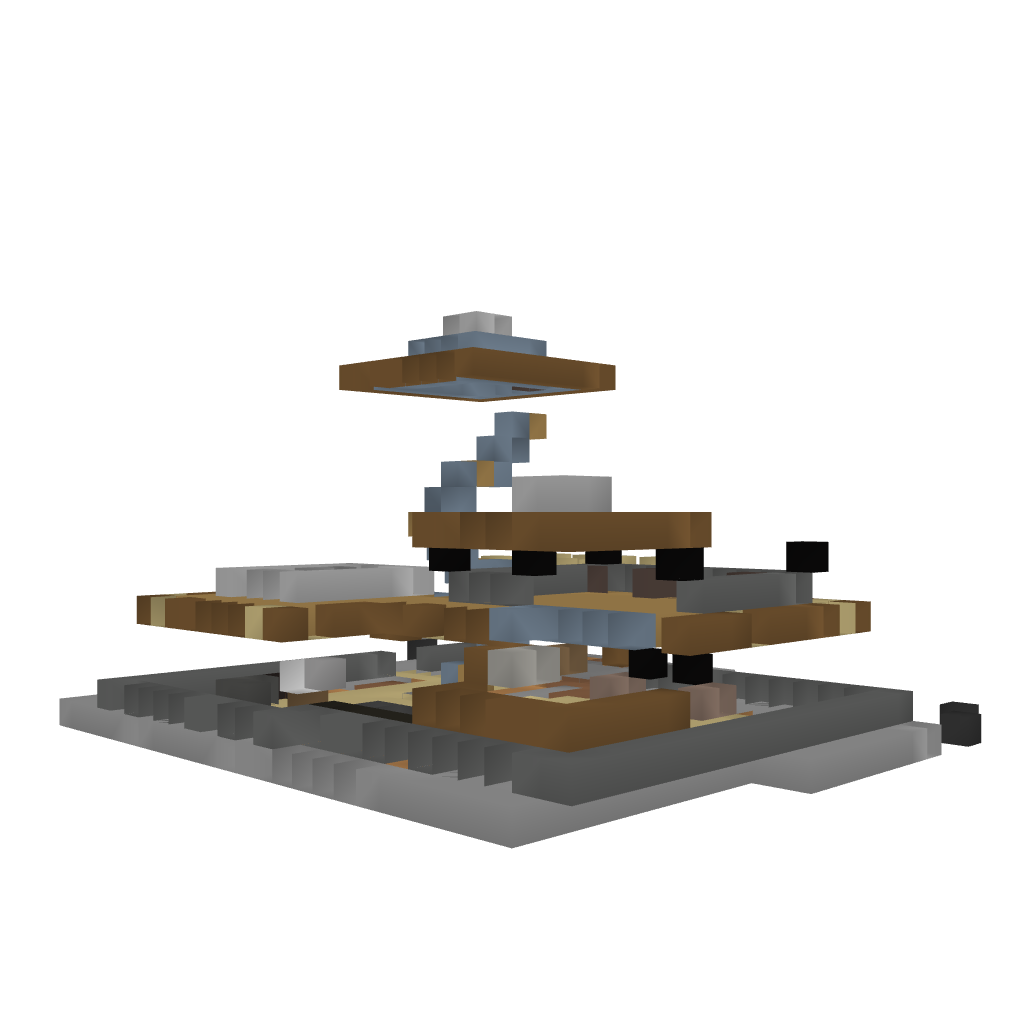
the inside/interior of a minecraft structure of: Futurist-Wood-House